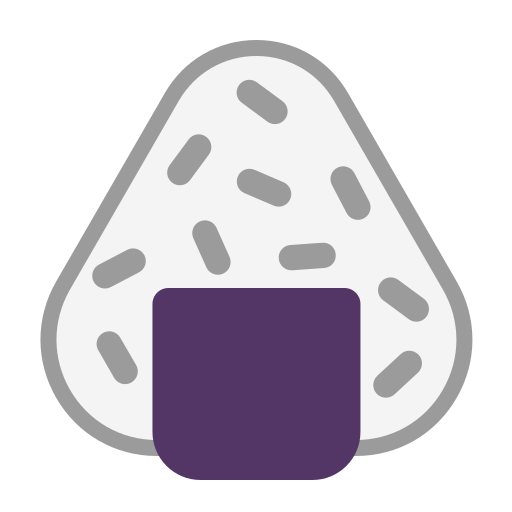
rice ball flat